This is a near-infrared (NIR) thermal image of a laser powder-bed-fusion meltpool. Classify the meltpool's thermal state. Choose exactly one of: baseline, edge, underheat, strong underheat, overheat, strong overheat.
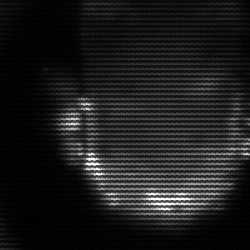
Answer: baseline